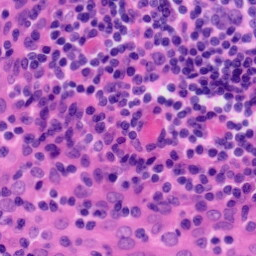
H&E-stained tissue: Tonsil